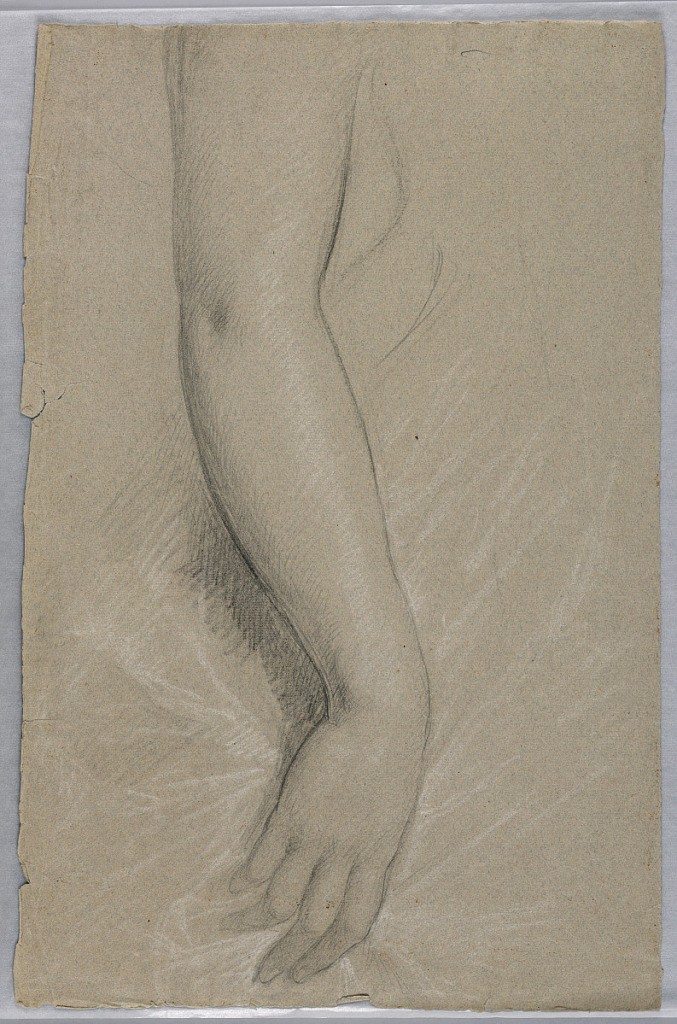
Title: Study of an Arm for Portrait of Mrs. Rutherford B. Hayes
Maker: Daniel Huntington, American, 1816–1906
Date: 1880
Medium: Black crayon and white chalk on grey-brown paper
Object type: Drawing
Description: Study of a right arm extending from below the shoulder. Drapery and shadow around the lower arm filled in.